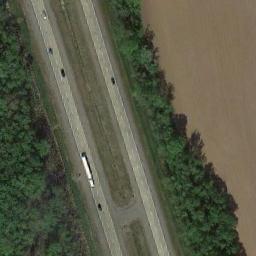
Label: freeway